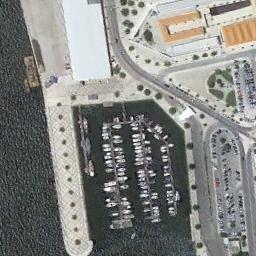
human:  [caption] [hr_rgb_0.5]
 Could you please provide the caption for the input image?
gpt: The harbor with lots of neatly docked boats is surrounded by some buildings and two parking lots .

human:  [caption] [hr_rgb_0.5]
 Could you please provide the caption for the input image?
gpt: There are many boats docked neatly at the harbor beside a parking lot .

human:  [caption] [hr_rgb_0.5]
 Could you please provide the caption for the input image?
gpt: Many ships of different shapes and sizes are in the harbor .

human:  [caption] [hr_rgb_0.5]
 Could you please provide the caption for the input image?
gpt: Many ships moored in the harbor surrounded by buildings and parking lots .

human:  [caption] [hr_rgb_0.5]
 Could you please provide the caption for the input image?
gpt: The harbor is very small .